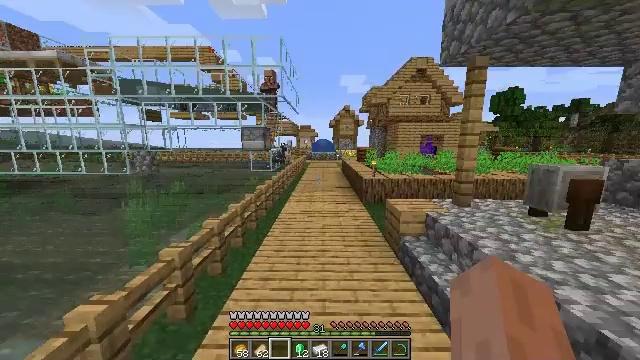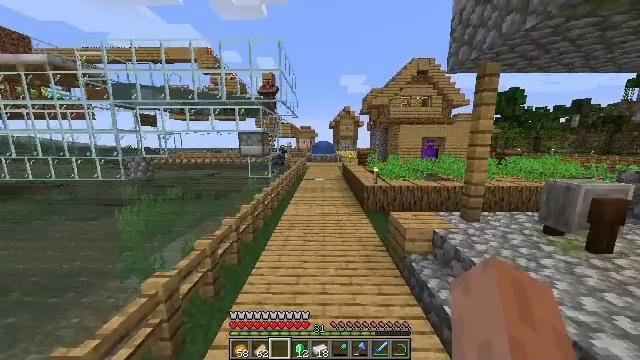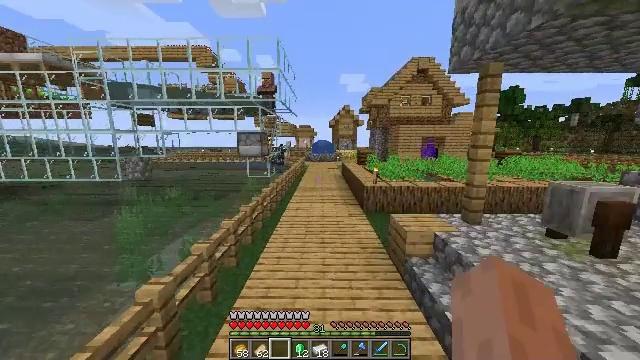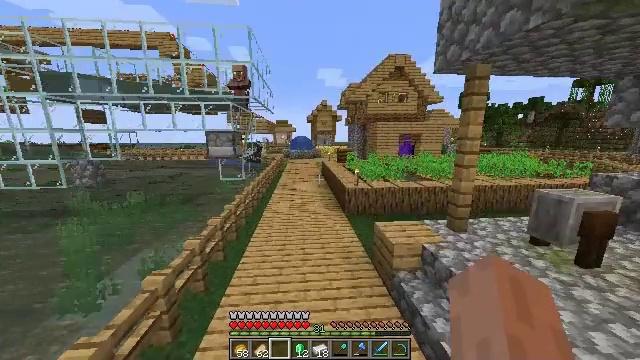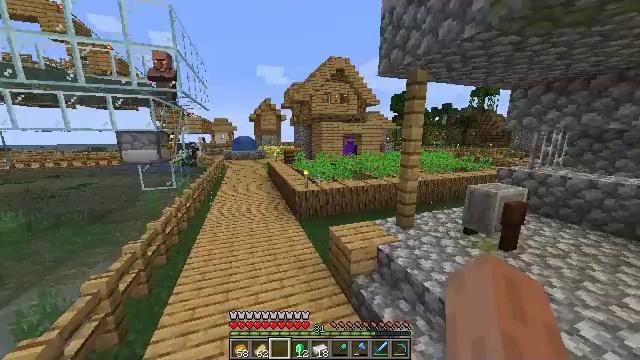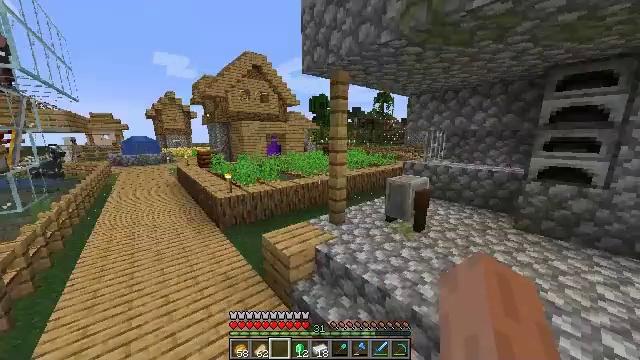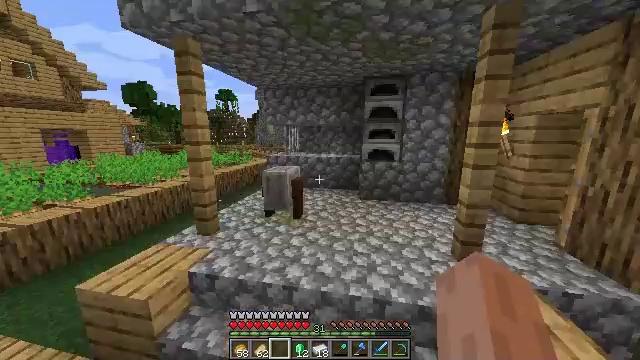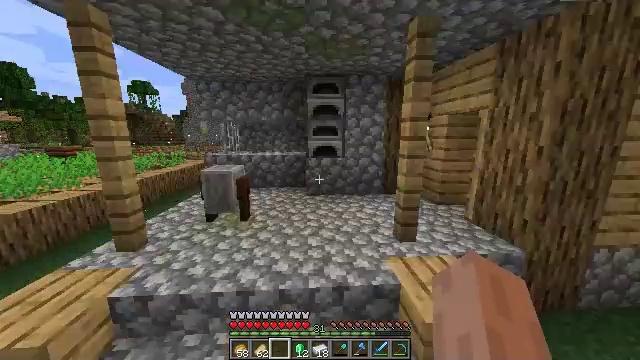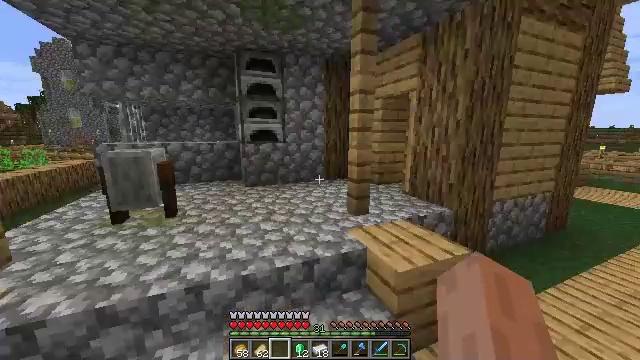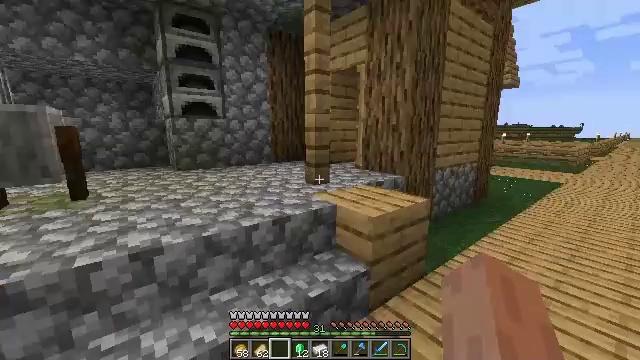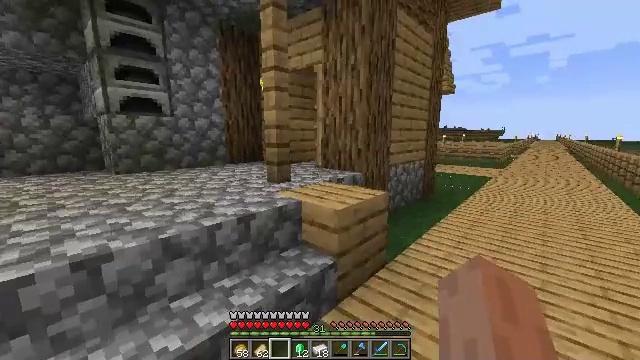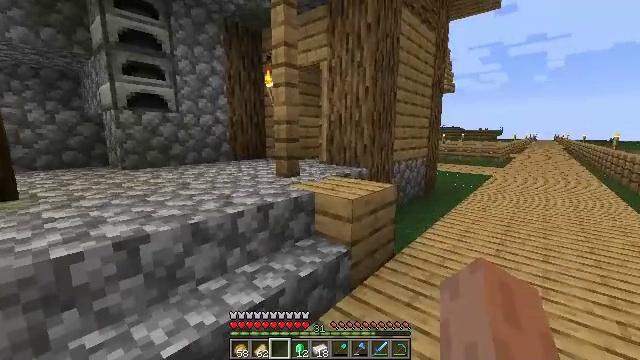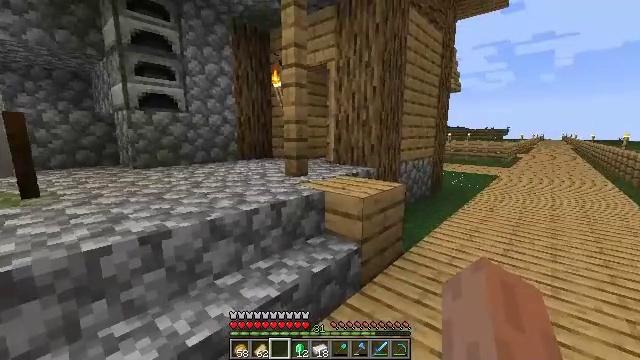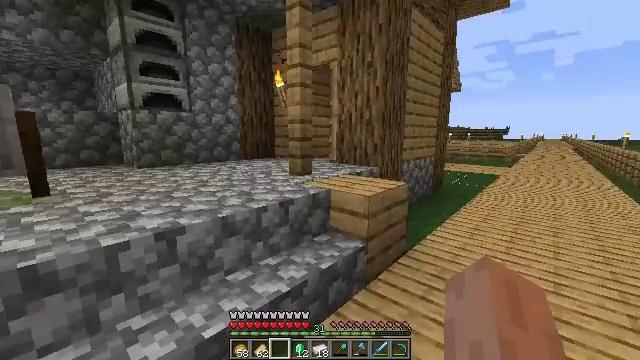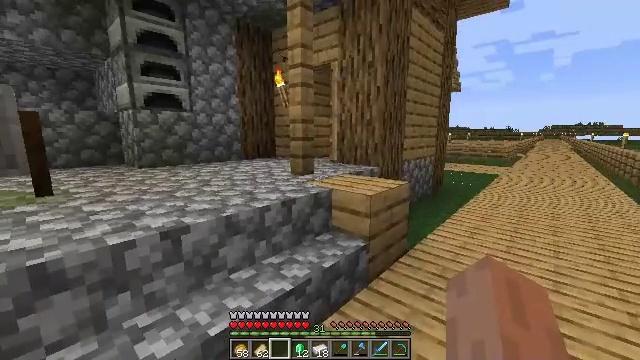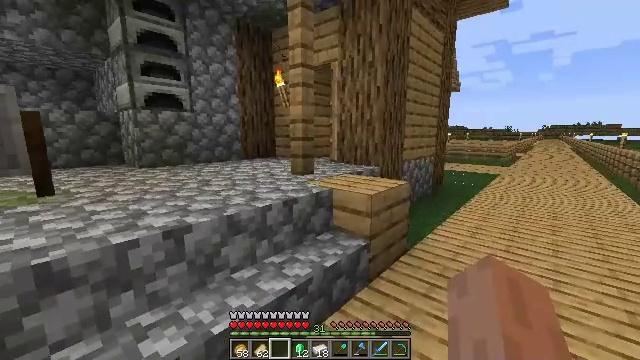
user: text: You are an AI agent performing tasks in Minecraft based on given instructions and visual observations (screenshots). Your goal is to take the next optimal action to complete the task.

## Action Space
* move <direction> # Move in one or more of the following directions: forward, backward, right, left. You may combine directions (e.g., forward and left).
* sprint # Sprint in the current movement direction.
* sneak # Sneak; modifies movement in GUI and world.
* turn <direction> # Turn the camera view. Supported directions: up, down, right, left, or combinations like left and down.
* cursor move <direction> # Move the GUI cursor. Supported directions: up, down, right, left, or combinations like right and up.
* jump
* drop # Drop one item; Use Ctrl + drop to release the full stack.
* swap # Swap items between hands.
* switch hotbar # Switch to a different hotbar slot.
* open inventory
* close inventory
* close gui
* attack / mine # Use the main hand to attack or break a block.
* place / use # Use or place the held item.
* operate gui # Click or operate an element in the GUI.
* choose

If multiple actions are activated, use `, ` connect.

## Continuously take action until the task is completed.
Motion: motion action
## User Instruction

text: Gather the oak fence pieces.
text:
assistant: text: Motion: move forward, sprint, jump
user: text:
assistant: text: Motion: move forward, sprint, jump
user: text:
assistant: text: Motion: move forward, sprint, turn right and down, jump
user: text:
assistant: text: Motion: move forward, turn right, jump
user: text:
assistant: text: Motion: move forward, turn right, jump
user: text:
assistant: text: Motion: move forward, turn right, jump
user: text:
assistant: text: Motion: turn right
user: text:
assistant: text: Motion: turn right
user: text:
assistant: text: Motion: turn right
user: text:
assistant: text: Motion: turn right
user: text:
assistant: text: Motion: no_op
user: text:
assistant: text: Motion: no_op
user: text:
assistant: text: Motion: no_op
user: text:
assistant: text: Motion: no_op
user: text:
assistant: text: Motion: no_op
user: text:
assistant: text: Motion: no_op
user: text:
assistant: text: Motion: no_op
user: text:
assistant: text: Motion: turn left
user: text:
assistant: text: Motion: turn left
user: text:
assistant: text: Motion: turn left and up
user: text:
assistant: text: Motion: turn left
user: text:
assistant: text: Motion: turn left
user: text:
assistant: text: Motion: turn left
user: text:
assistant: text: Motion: turn left
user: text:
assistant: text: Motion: turn left and up
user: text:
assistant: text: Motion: turn left and up
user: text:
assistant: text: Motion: turn left
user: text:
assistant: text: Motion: no_op
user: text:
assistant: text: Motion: no_op
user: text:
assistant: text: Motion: no_op